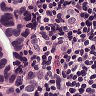
Metastatic tissue present: yes